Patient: sex M, age 19
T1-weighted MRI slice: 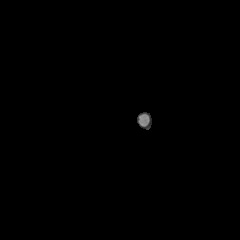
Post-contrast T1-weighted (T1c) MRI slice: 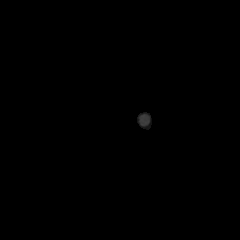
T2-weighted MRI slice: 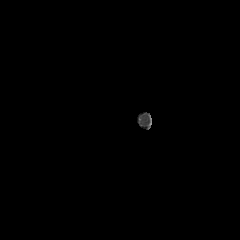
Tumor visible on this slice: no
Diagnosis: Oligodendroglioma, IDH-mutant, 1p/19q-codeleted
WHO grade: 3